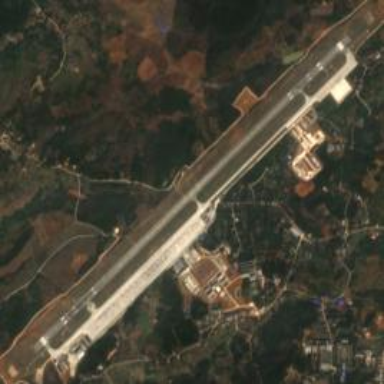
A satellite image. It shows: Military airfield located within aerodrome.